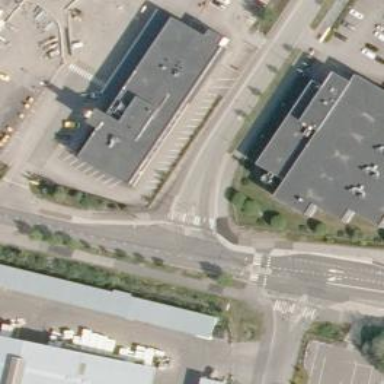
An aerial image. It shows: Crossing on asphalt cycleway.